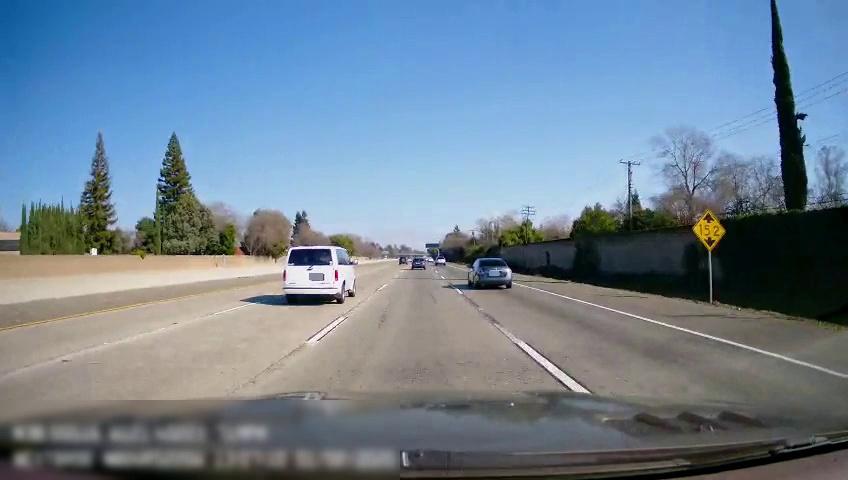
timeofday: Day
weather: Sunny
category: Drivable Space
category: Vehicles | Van
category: Vehicles | Car
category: Vehicles | Car
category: Vehicles | SUV
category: Lanes | Current Lane
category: Lanes | Alternate Lane
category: Lanes | Alternate Lane
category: Lanes | Alternate Lane
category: Lanes | Alternate Lane
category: Lanes | Alternate Lane
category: Traffic | Signs